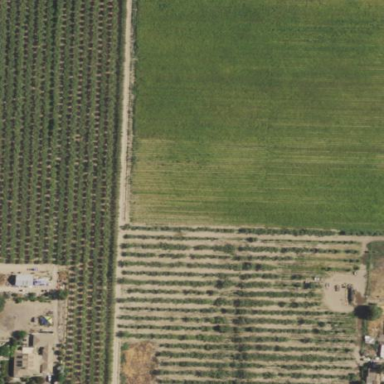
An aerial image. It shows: Beautiful vineyard in the countryside.